Question: I am still very new to programming and javascript. The problem I am facing now is I am not able to access the data inside array.
Here is my code snippet
'''
global.arr = [];
var id = 12;
for (var i=0; i<5; i++) {
arr.push(id);
id++;
}
console.log(arr);
console.log(arr[0]);
'''

My question is that, how can I access into the data and what did i do wrong here?
---
Here is the code I currently have, it still doesn't seem to work:
'''
var arr = [];
var id = 12;
for (var i=0; i<5; i++) {
arr.push(id);
id++;
}
console.log(arr);
console.log(arr[0]);
'''
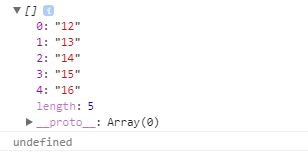
Answer: Edit: Expanding this a little more:
'global' is not a JavaScript object. There are <URL>, but you access them through 'window' not 'global'. Your code would only work if you had, somewhere else, set 'global' equal to 'window'.
Unless you have a really good reason to use 'global' (or 'window' for that matter), just define the array (and other variables) with 'var' or 'let'.
'''
let arr = [];
let id = 12;
for (let i=0; i<5; i++) {
arr.push(id);
id++;
}
console.log(arr);
console.log(arr[0]);
'''